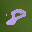
Label: 8